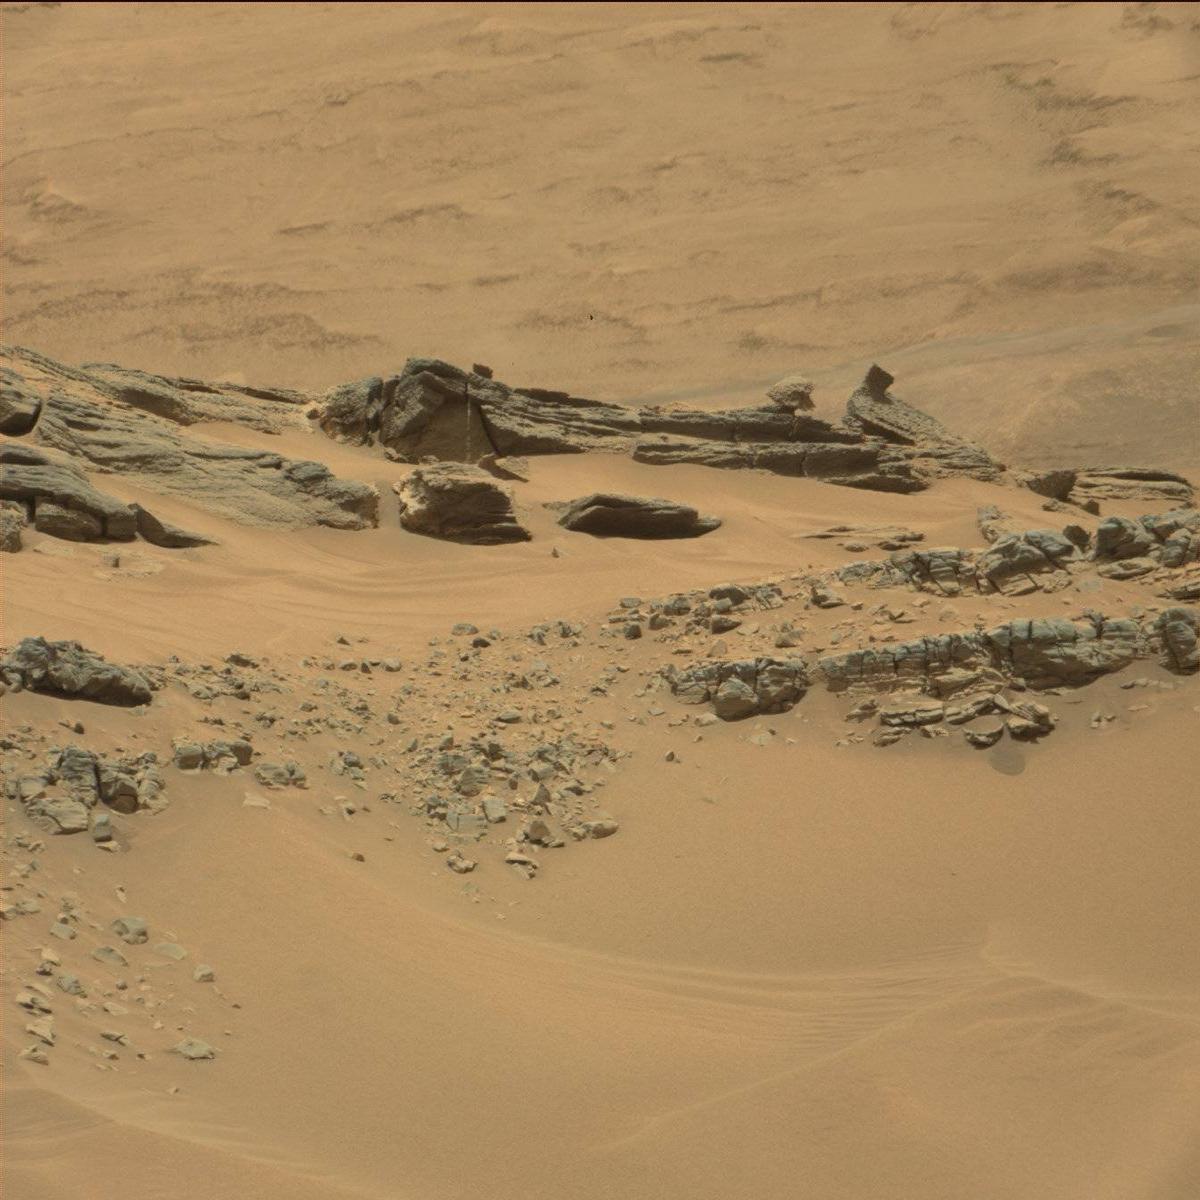
Terrain classes present: Bedrock, Ridge, Sand / Soil